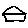
Label: house